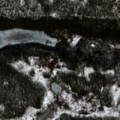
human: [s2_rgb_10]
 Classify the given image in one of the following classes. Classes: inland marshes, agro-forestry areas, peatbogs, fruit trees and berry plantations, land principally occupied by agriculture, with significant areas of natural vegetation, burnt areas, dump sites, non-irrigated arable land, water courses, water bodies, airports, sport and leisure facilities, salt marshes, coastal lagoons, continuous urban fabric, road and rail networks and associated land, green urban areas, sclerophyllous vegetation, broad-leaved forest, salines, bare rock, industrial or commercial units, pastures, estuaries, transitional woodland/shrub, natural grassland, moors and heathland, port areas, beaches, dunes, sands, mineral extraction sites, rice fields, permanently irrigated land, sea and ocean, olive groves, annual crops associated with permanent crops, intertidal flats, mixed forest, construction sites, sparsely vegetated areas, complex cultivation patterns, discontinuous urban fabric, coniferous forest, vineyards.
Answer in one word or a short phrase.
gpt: coniferous forest